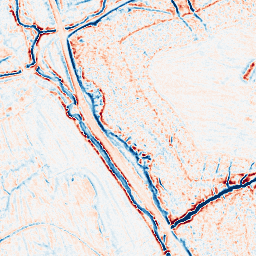
Category: edge_preserving
Decomposition family: bilateral
Decomposition parameters: d: 9
sigma_color: 150
sigma_space: 100
Upsampling method: cubic_catmull_rom
Upsampling parameters: scale: 2
Upsampling scale: 2